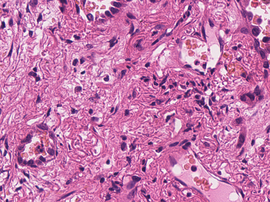
Tumor epithelial tissue: yes
Tumor-associated stroma tissue: yes
Normal tissue: no